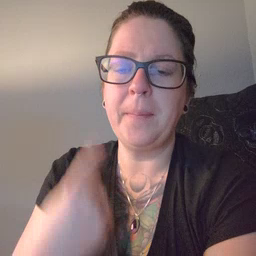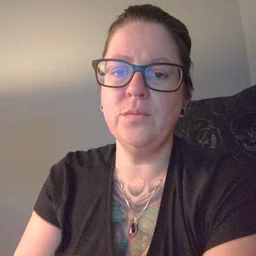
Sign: mouth